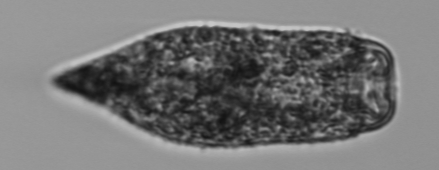
Label: Strombidium_conicum